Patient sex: M
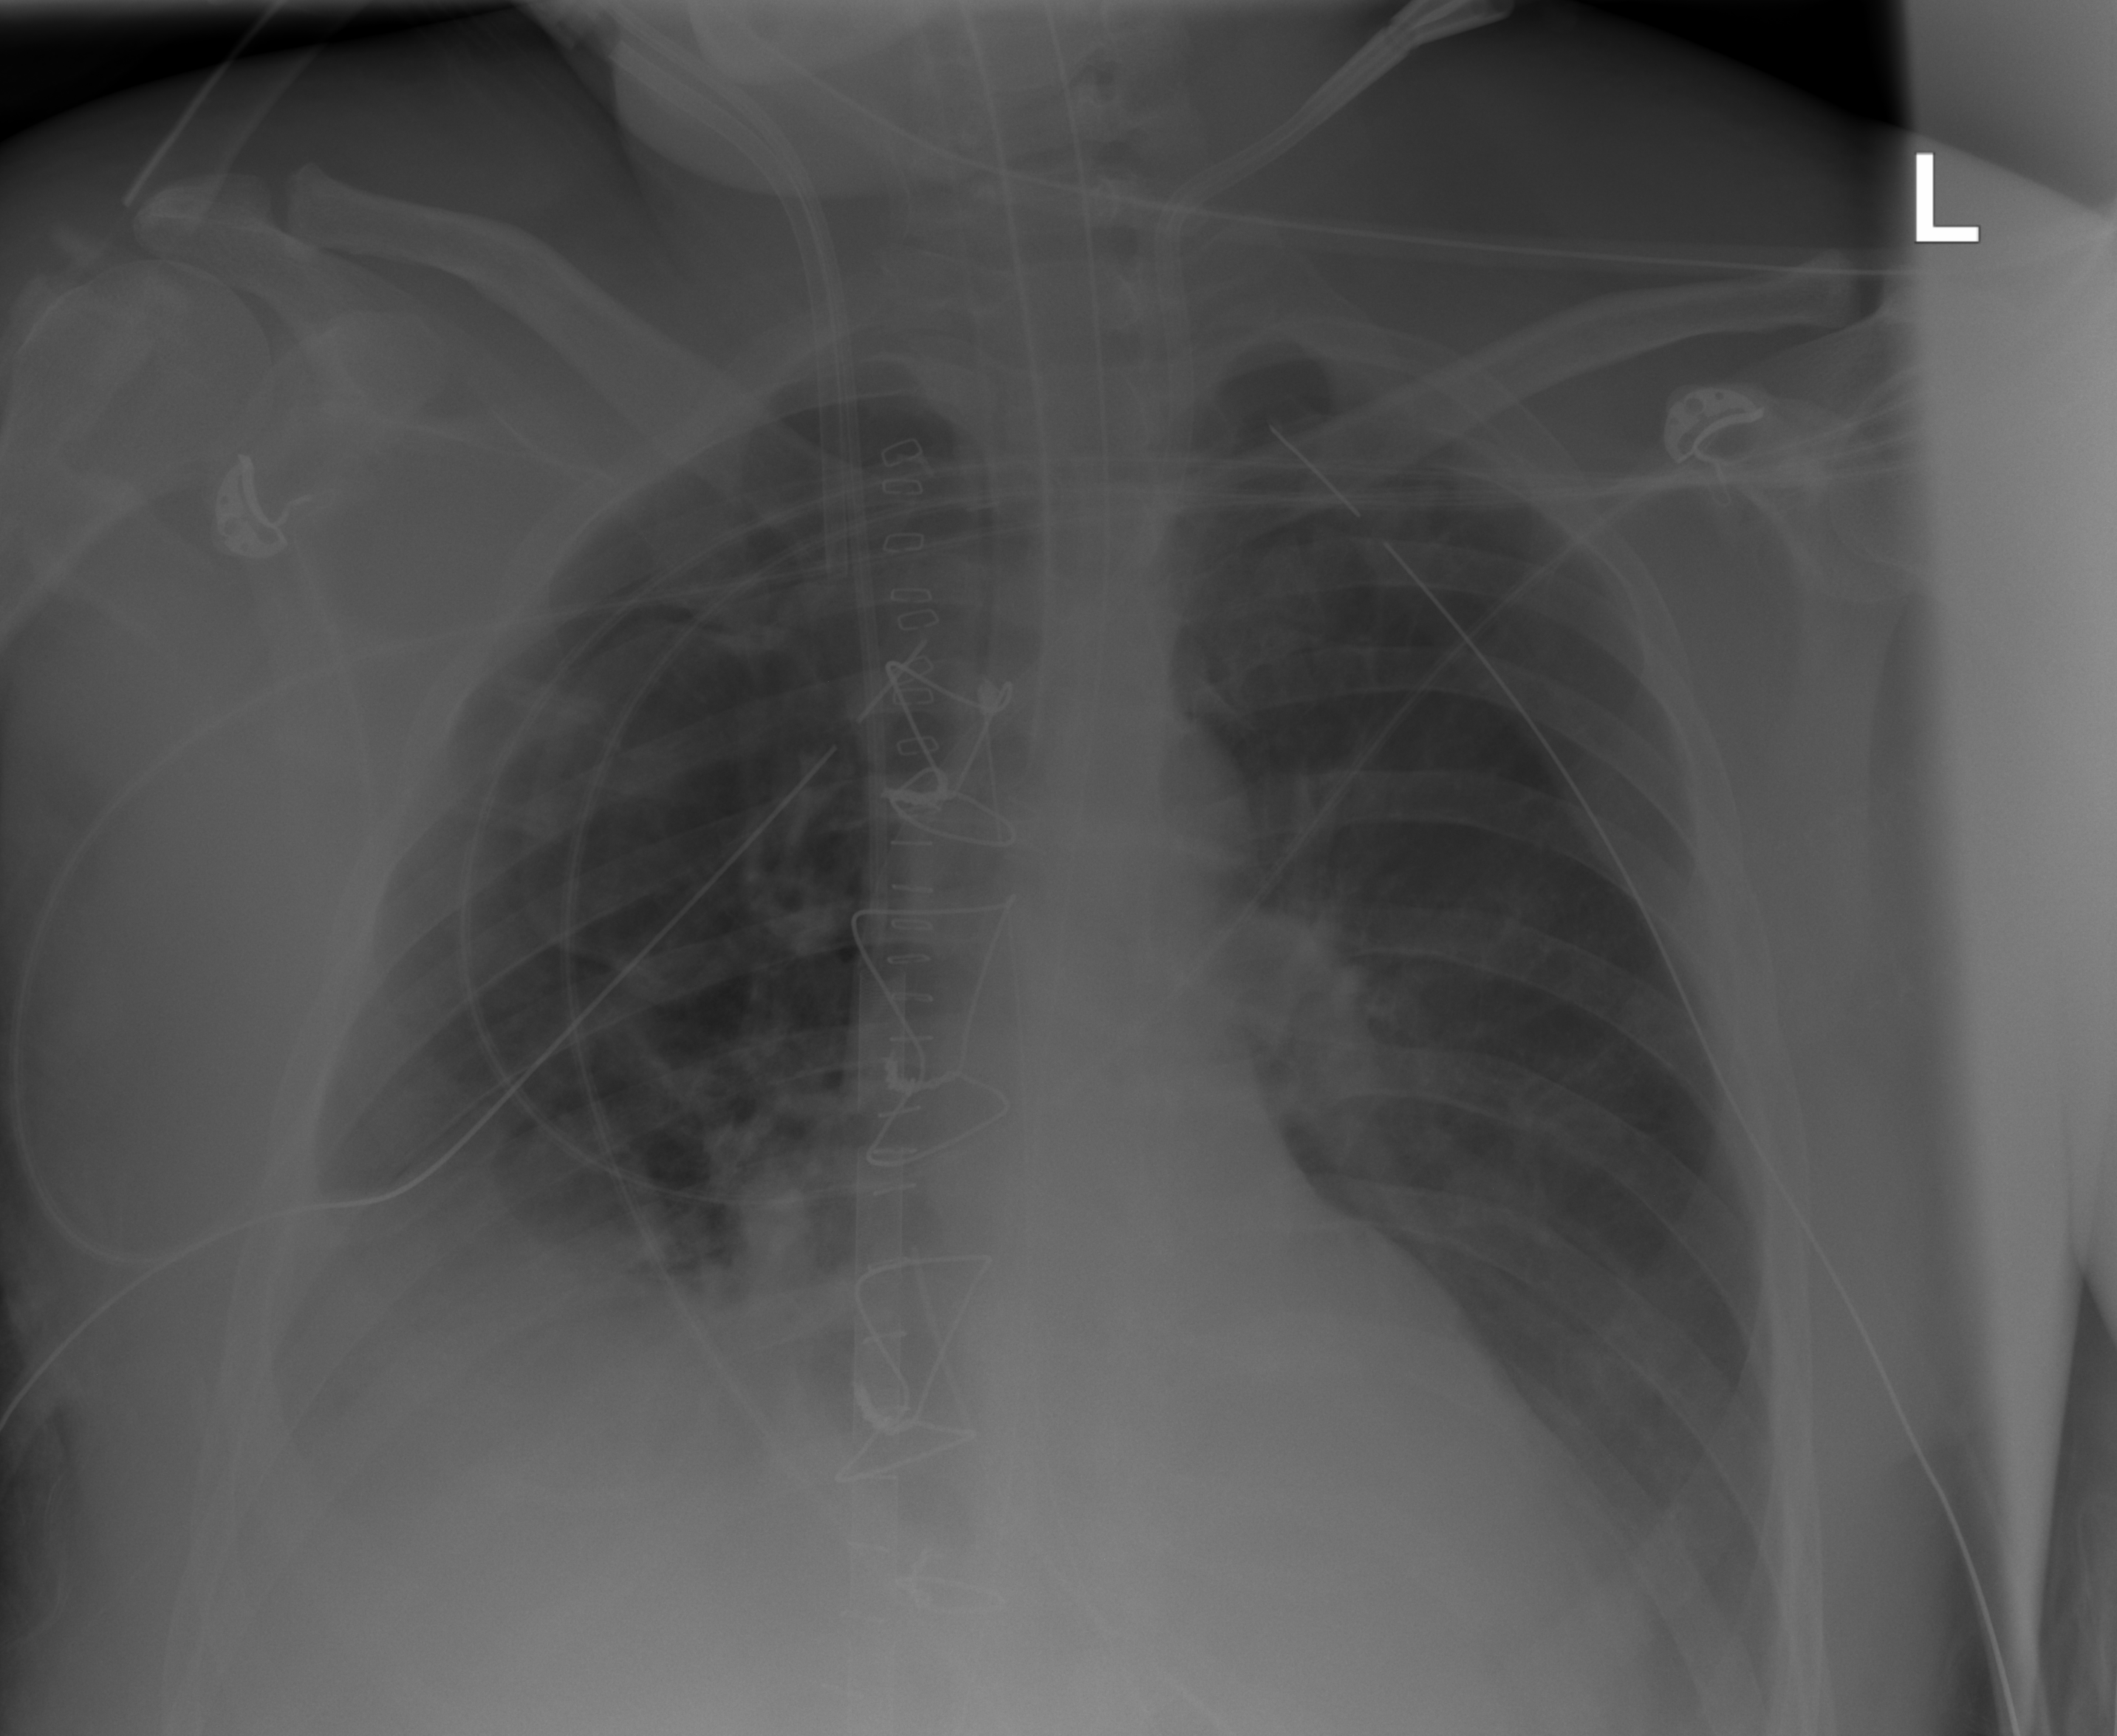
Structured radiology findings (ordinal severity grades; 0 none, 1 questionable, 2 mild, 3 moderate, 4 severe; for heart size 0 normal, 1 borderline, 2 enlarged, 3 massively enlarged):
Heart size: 0
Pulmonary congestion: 1
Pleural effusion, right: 3
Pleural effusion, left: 2
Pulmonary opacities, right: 0
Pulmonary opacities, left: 0
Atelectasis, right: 2
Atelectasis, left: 1